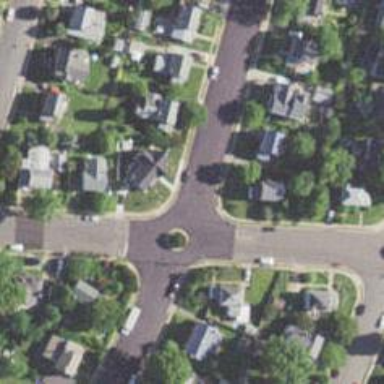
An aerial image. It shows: Mini roundabout on the road.